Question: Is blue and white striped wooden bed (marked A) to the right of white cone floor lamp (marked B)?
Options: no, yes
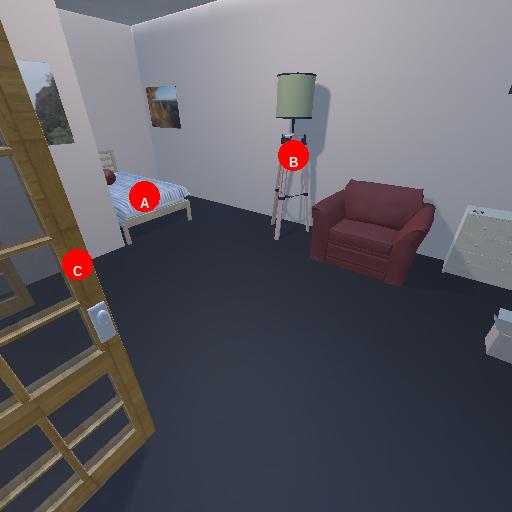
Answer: no